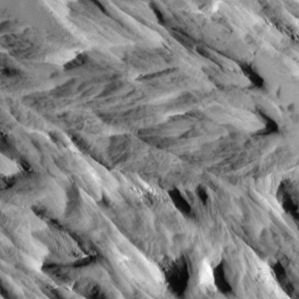
Label: non_frost